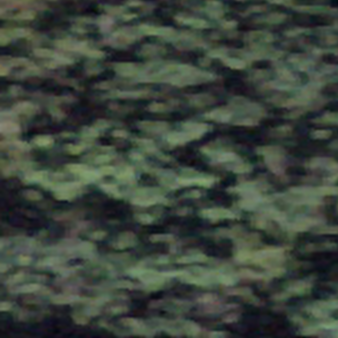
Label: other